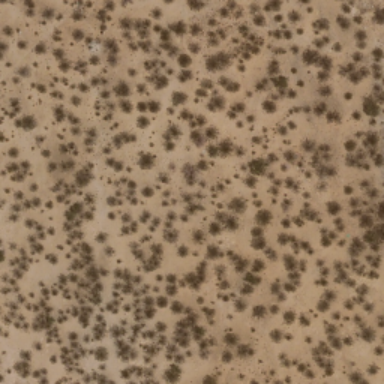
This is a chaparral .